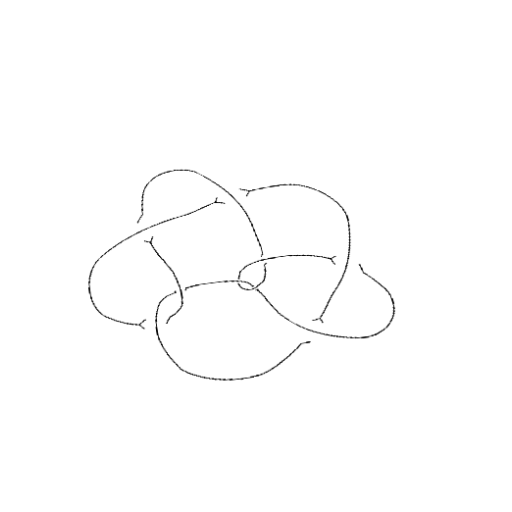
Crossing number: 9